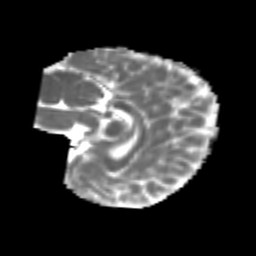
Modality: MD
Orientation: sagittal
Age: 7
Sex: male
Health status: healthy